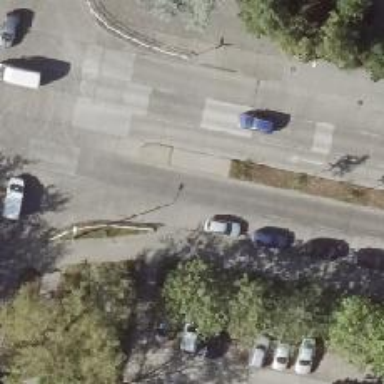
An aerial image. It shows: Uncontrolled concrete footway crossing with pedestrian island.